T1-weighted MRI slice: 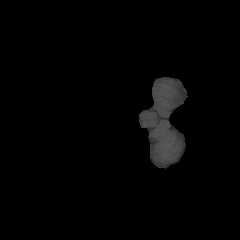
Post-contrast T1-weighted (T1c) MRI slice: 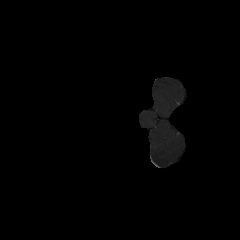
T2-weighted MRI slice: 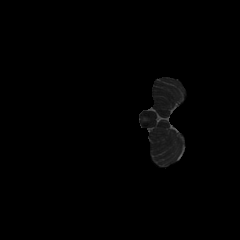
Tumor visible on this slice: no